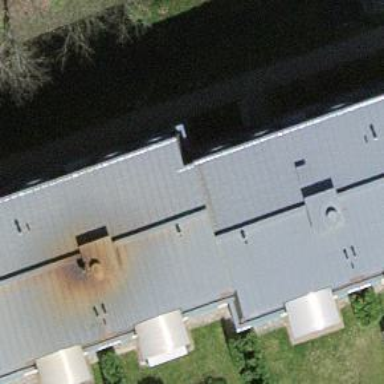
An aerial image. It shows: Building with flat gray roof.